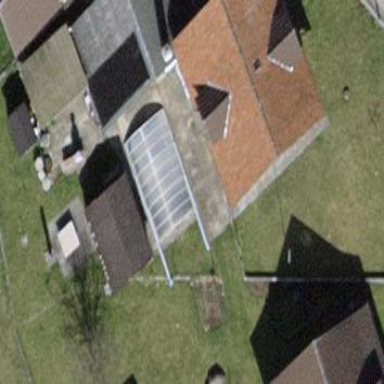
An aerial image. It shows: Detached building with gabled roof.